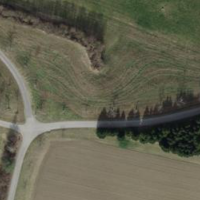
EUNIS habitat code: 52
Species observed at this site:
Corvus corone
Cyanistes caeruleus
Emberiza citrinella
Dendrocopos major
Fringilla coelebs
Passer domesticus
Buteo buteo
Passer montanus
Columba palumbus
Chroicocephalus ridibundus
Carduelis carduelis
Turdus merula
Ardea alba
Parus major
Erithacus rubecula
Milvus milvus
Pica pica
Falco tinnunculus
Motacilla alba